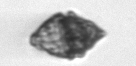
Label: Kryptoperidinium_triquetrum